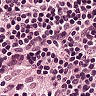
Metastatic tissue present: no